Question: I couldnt able to find the cached and free memory of a system using C#.Help me.......
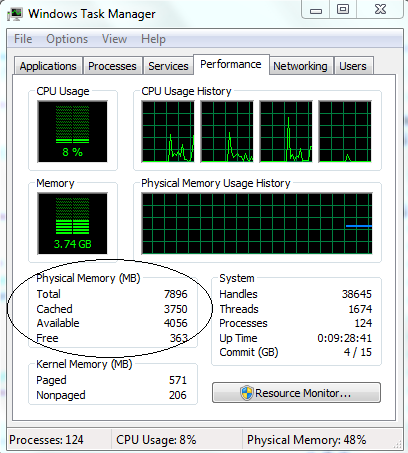
Answer: Add 'Microsoft.VisualBasic.Devices' assembly reference to your project then you can use following
'''
var Available = new ComputerInfo().AvailablePhysicalMemory;
var Total = new ComputerInfo().TotalPhysicalMemory;
var Cheched = Total - Available;
'''
Following code works for me, also note that Available amount includes the Free Amount and also includes of the Cached amount.
'''
ObjectQuery wql = new ObjectQuery("SELECT * FROM Win32_OperatingSystem");
ManagementObjectSearcher searcher = new ManagementObjectSearcher(wql);
ManagementObjectCollection results = searcher.Get();
//total amount of free physical memory in bytes
var Available = new ComputerInfo().AvailablePhysicalMemory;
//total amount of physical memory in bytes
var Total = new ComputerInfo().TotalPhysicalMemory;
var PhysicalMemoryInUse = Total - Available;
Object Free = new object();
foreach (var result in results)
{
//Free amount
Free = result["FreePhysicalMemory"];
}
var Cached = Total - PhysicalMemoryInUse - UInt64.Parse(Free.ToString());
Console.WriteLine("Available: " + ByteToGb(Available));
Console.WriteLine("Total: " + ByteToGb(Total));
Console.WriteLine("PhysicalMemoryInUse: " + ByteToGb(PhysicalMemoryInUse));
Console.WriteLine("Free: " + ByteToGb(UInt64.Parse( Free.ToString())));
Console.WriteLine("Cached: " + ByteToGb(Cached));
'''